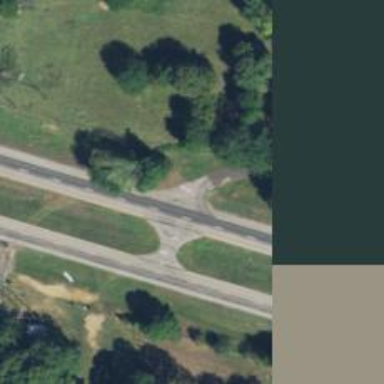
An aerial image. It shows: Stop road.